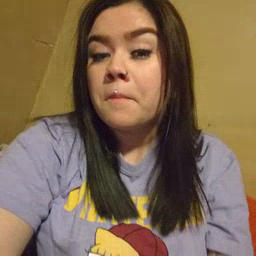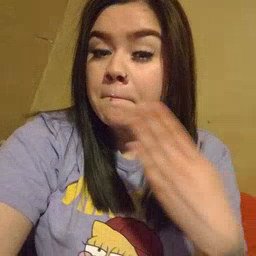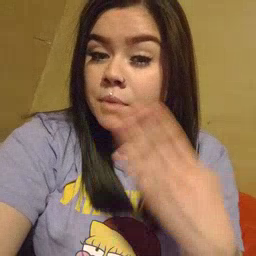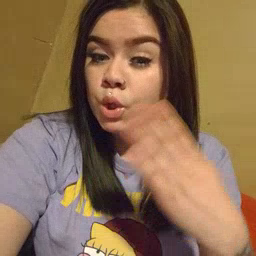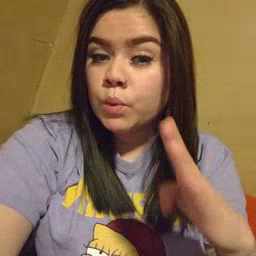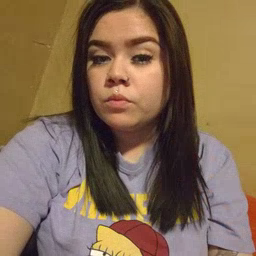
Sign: blue